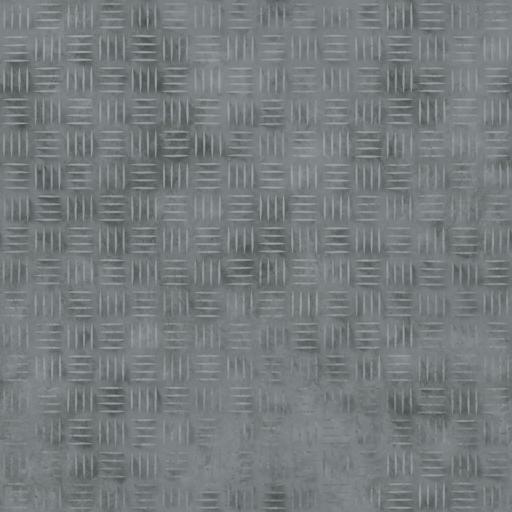
Tags: diamond plate floor industrial metal pattern steel